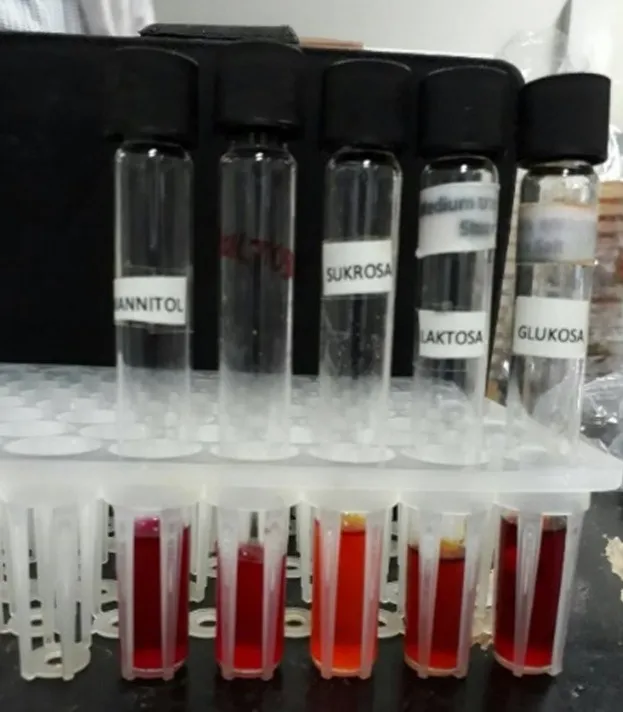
carbohydrate fermentation test resulted in a change in colour from purple to orange in glucose, sucrose, and lactose, and gas formation.
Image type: radiology (x_ray)